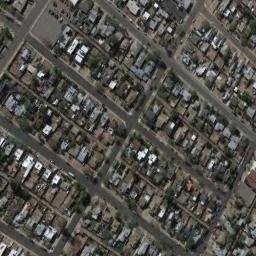
Label: residential